The plot is a time-scale (wavelet) decomposition of a bearing vibration signal. What is the most likely bearing condition (normal, inner_race, outer_race, ball)?
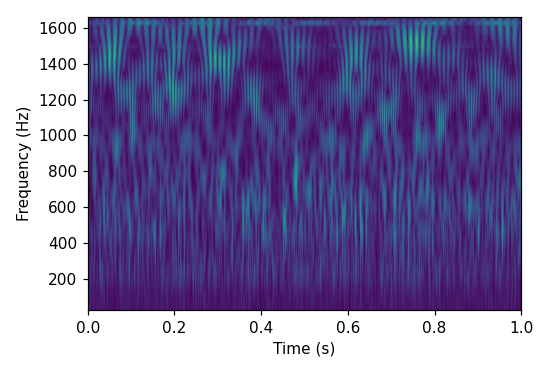
Answer: outer_race